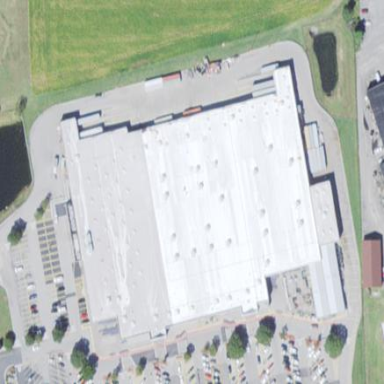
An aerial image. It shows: Retail building.